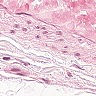
Metastatic tissue present: no